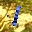
Label: 1